Question: I have accessed a clients server (plesk) via ssh to view/edit the my.cnf and php.ini files
if i view them using vi the file seem to be virtualy empty of entries ? see screenshot.
Not sure whether this is an access issue or the files are the right files any help would be appreciated
Thanks

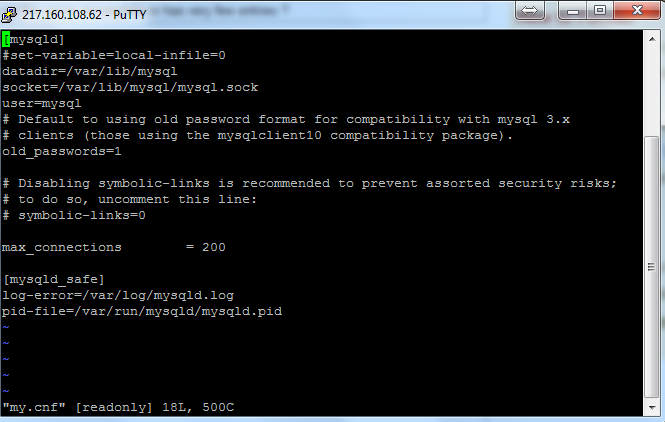
Answer: As Rup already mentioned in his comment, the my.cnf file contains only these few lines. It is completely fine, mysql server is able to start also without any config file - in that case it uses the defaults plus whatever is on the commandline.
To see what config files mysqld reads and what defaults it uses, just run:
'''
mysqld --verbose --help
'''
and it will produce report containing for example this: